Field crop: tomato
Growth stage: 1
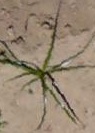
Species: cyperus